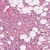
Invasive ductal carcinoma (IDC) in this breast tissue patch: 1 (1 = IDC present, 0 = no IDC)